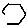
Label: hexagon